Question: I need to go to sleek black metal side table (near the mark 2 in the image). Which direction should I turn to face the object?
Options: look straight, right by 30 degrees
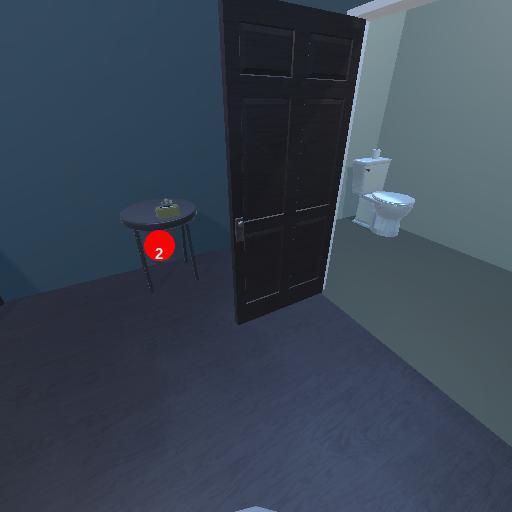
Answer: look straight